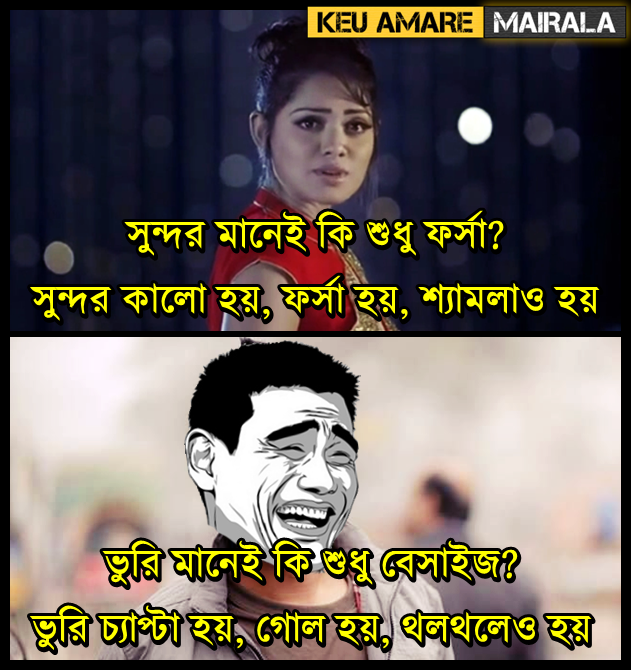
Caption: সুন্দর মানেই কি শুধু ফর্সা? সুন্দর কালো হয়, ফর্সা হয়, শ্যামলাও হয় ভুরি মানেই কি শুধু বেসাইজ? ভুরি চ্যাপ্টা হয়, গোল হয়, থলথলেও হয়
Label: non-hate